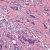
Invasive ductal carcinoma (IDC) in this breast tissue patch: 1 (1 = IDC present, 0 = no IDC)